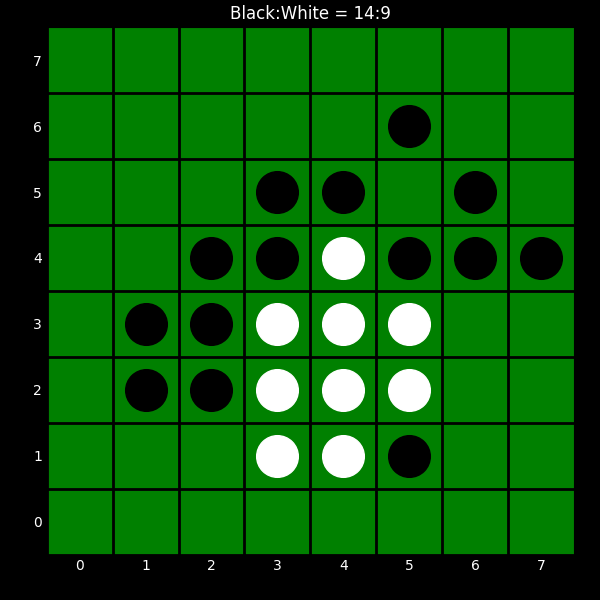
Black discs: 14
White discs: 9